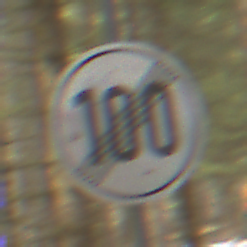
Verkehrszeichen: EndeGeschwindigkeit100
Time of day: MorningAfternoon
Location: Outdoor (Nature)
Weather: Overcast
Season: Winter
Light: Natural